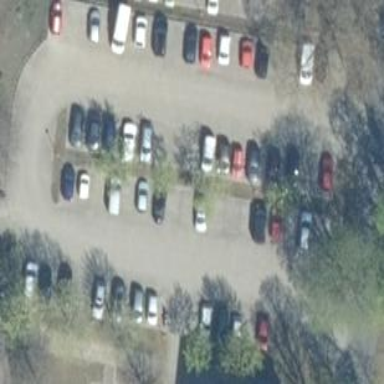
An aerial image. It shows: Parking area.